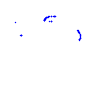
Particle: kaon